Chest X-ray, AP view. Patient: 56 years old, sex F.
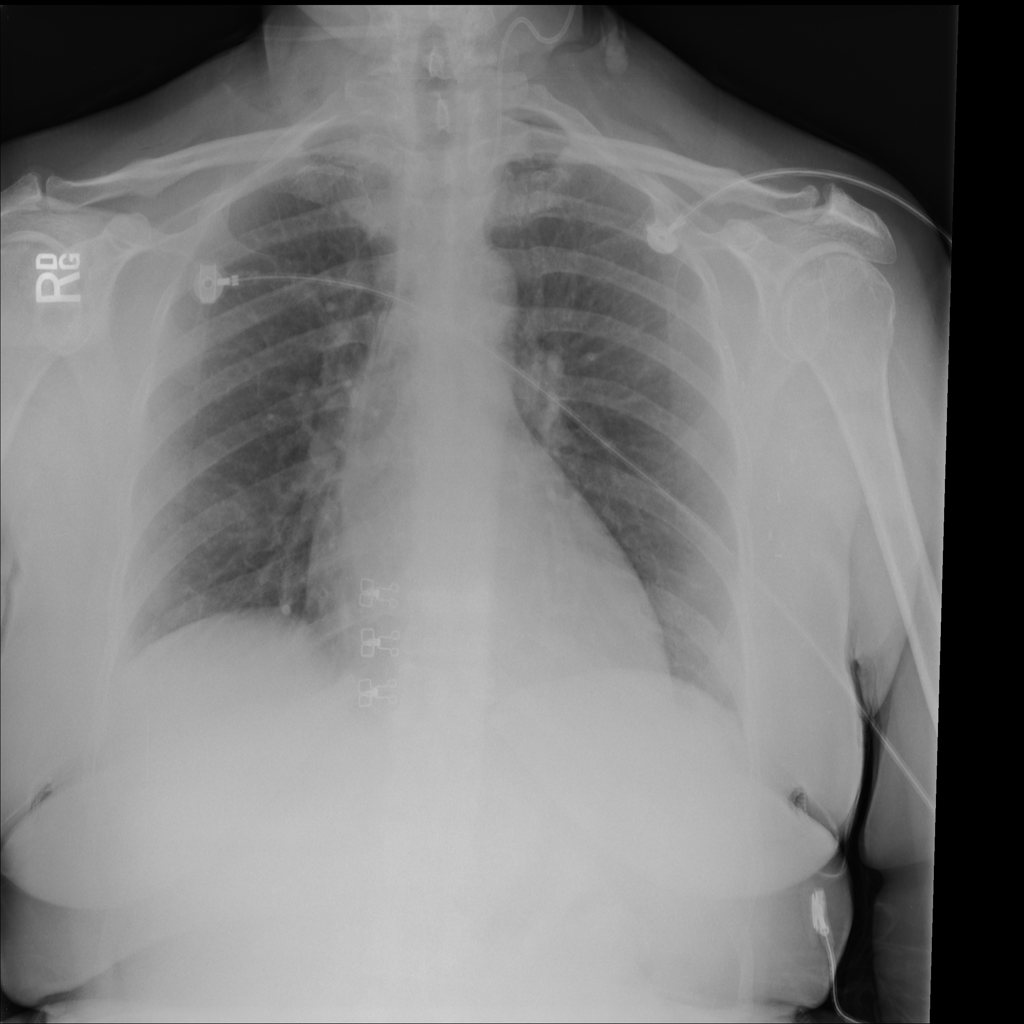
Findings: No Finding